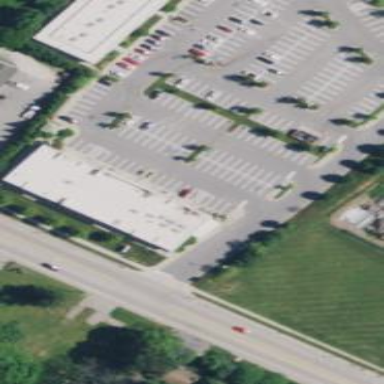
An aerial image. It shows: Commercial building.